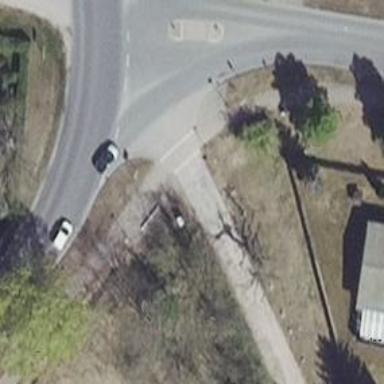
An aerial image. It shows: Uncontrolled road crossing.